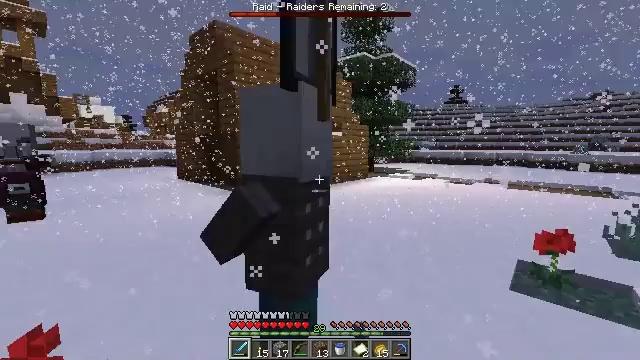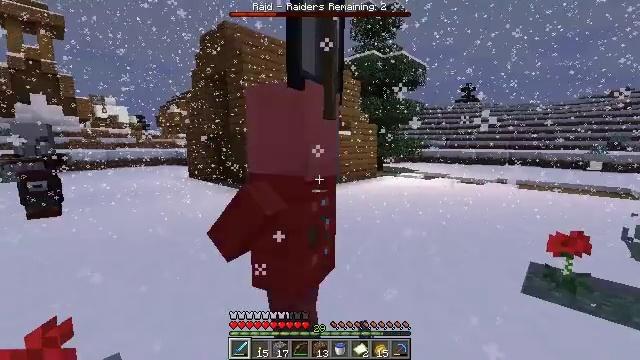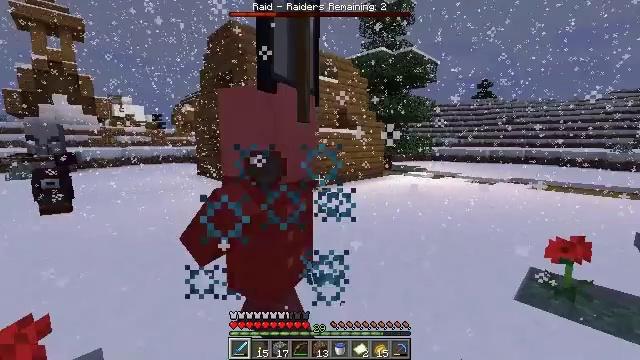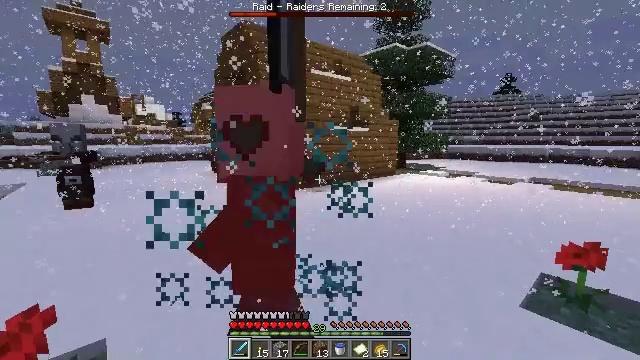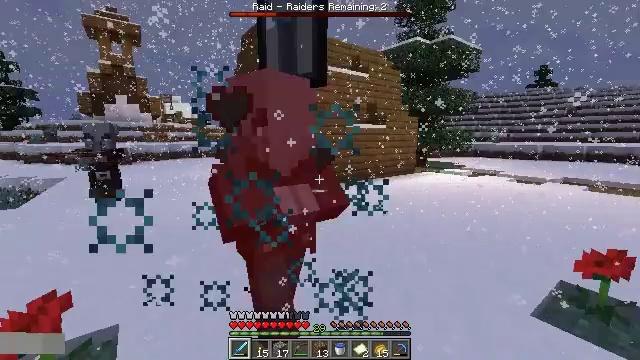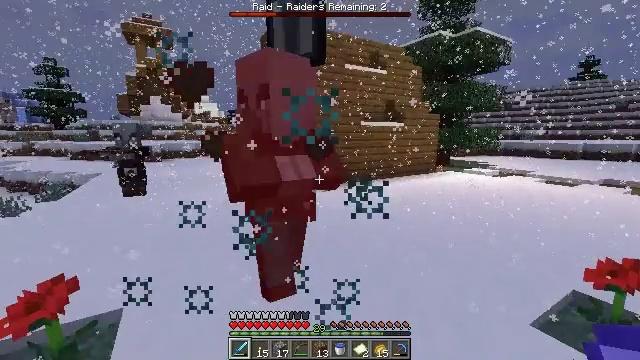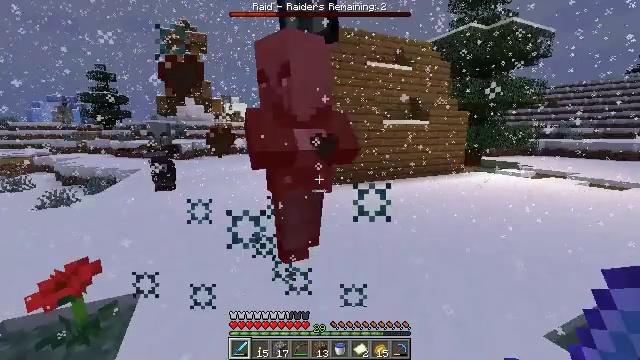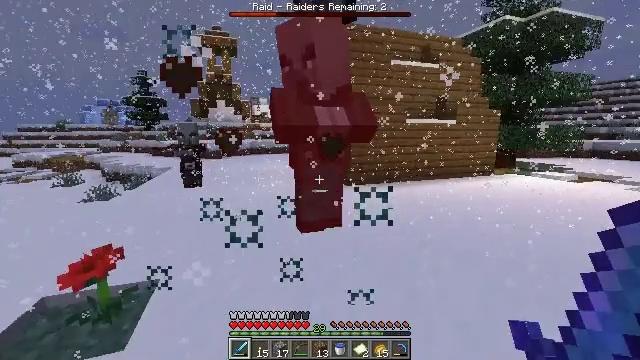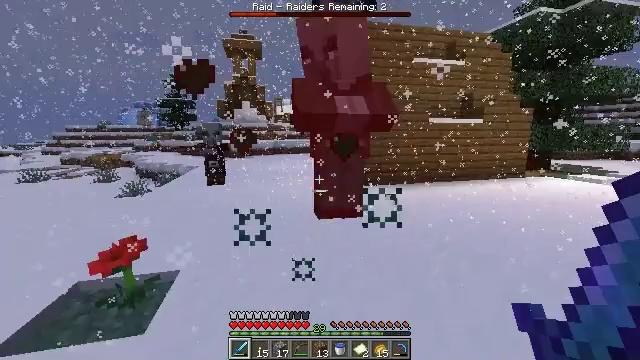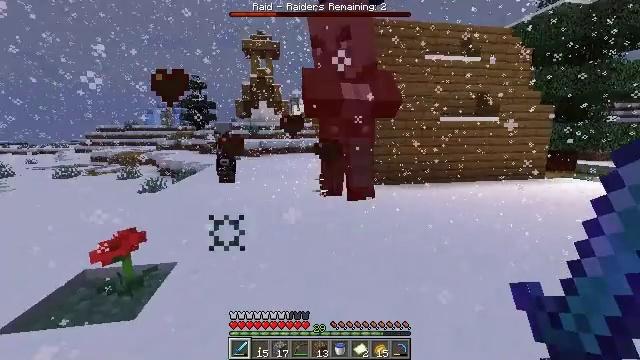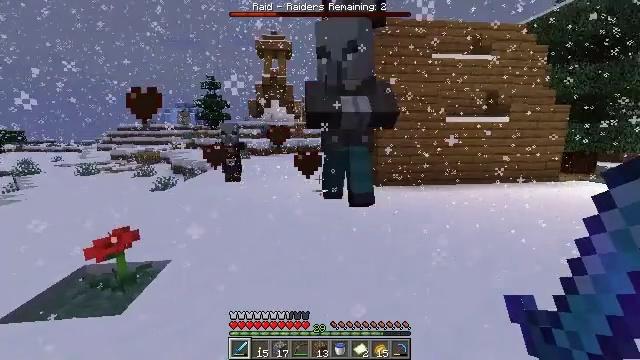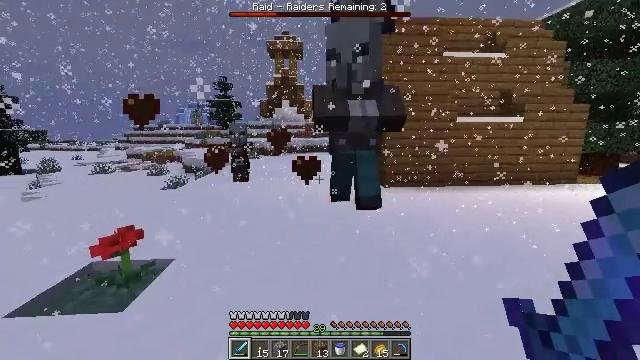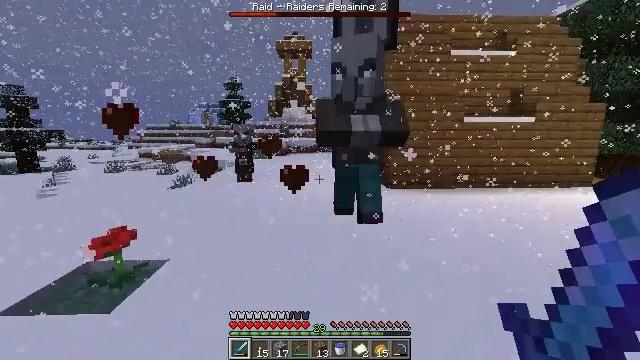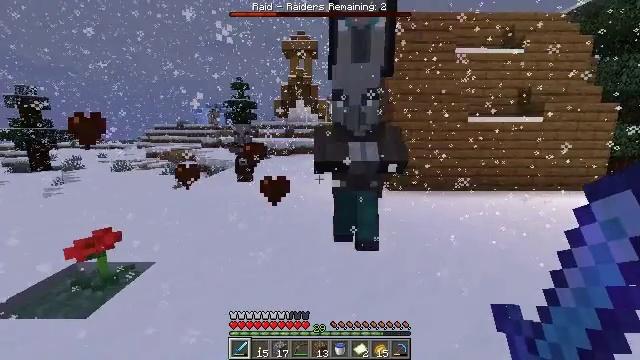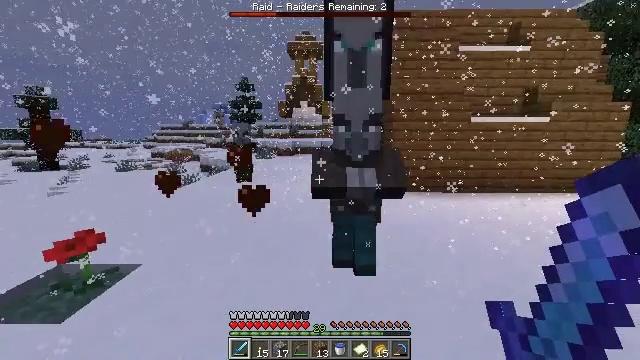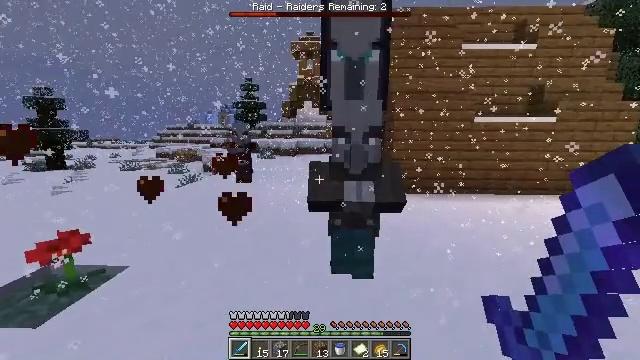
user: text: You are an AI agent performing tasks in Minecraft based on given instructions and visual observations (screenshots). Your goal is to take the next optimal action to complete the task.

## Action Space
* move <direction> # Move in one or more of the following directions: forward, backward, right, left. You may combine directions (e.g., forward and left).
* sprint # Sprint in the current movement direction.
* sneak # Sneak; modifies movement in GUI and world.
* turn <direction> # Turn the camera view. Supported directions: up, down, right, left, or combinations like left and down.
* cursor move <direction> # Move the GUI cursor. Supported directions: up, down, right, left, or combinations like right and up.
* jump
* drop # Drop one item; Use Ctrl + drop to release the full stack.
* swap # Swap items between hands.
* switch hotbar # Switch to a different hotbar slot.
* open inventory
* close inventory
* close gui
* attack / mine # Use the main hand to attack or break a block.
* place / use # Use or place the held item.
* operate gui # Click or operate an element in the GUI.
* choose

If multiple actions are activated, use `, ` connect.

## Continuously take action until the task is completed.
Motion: motion action
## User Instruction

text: Kill mobs.
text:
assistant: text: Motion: move right, turn left
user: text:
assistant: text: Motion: move right, turn left
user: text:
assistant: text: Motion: move right, turn left
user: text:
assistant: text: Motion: move right, turn left
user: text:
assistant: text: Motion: move right, turn left
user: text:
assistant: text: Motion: move right, turn left
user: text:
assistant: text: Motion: move right, turn left
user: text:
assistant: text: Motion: move right, turn left
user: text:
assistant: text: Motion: move right, turn left
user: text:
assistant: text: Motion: move right, turn left
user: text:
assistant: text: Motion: move forward and move right, turn left
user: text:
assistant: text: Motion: move forward and move right, turn left
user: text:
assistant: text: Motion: move forward and move right, turn left
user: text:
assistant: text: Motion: move forward and move right, turn left
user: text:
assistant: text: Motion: move forward and move right, turn left
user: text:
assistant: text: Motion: move forward and move right
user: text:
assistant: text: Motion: move right
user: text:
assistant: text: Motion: move right, turn left
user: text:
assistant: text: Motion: move right, turn left
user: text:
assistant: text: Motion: move right, turn left
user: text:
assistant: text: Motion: move right, turn left and up
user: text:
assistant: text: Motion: move right, turn left and up, attack / mine
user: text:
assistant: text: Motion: move right, attack / mine
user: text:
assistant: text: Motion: move right, attack / mine
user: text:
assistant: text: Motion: attack / mine
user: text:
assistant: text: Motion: no_op
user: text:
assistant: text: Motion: no_op
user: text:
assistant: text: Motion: no_op
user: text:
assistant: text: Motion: no_op
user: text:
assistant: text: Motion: no_op